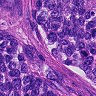
Metastatic tissue present: yes